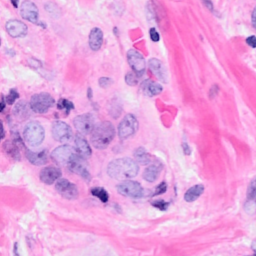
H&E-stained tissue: Breast